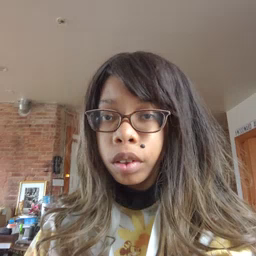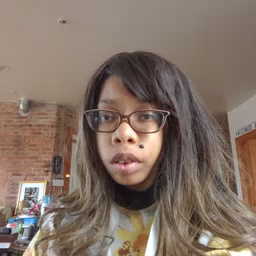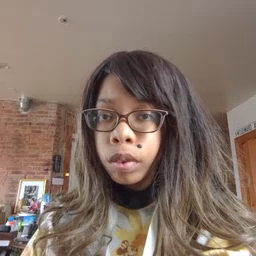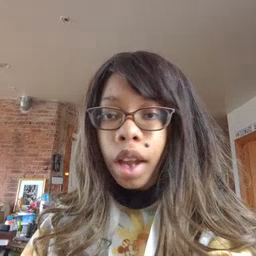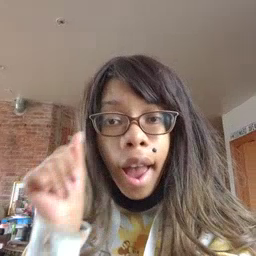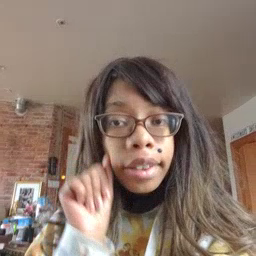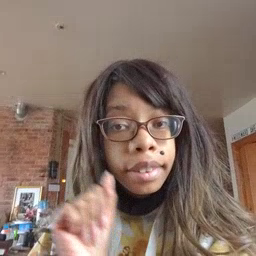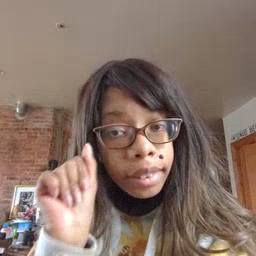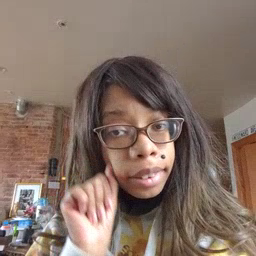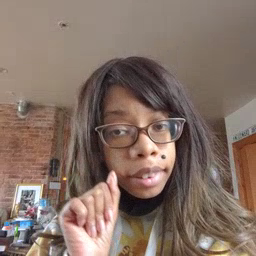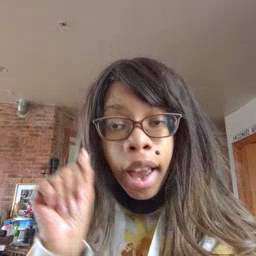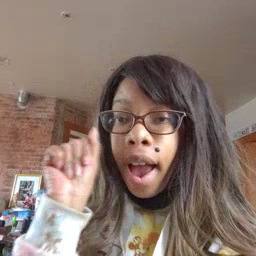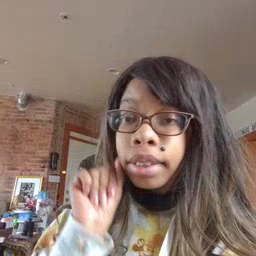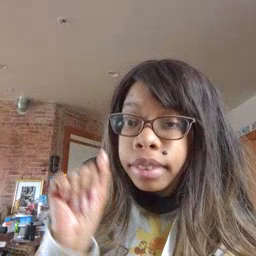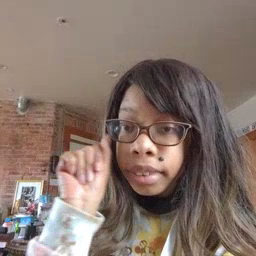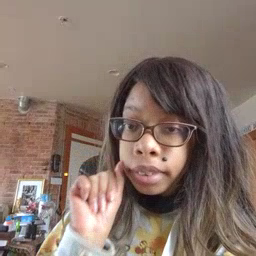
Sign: aunt